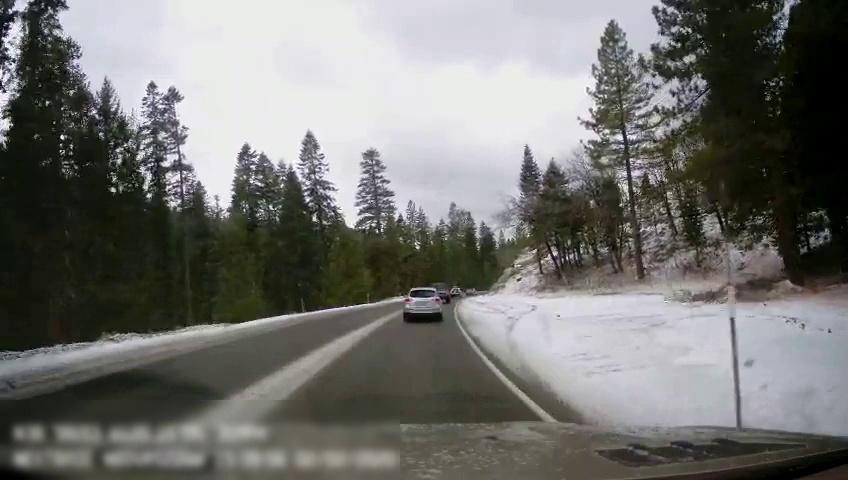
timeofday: Day
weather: Snowy
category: Drivable Space
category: Vehicles | Car
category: Vehicles | Truck
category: Vehicles | SUV
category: Lanes | Current Lane